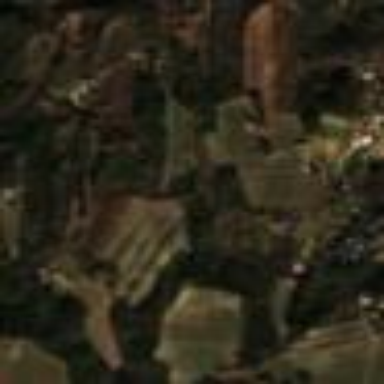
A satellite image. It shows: Beautiful vineyard in the countryside.